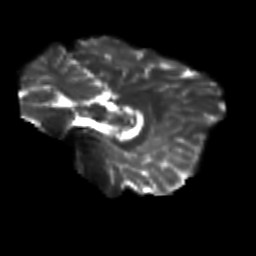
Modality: T2w
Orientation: sagittal
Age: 23
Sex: female
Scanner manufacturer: siemens
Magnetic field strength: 3 T
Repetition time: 3.5 s
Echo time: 0.125 s